Question: So far, my uploadify implementation is running relatively smoothly except for one nagging issue.
I have my uploadify browse prompt in a jquery-ui dialog modal window.
Files get uploaded fine but for each file item chosen, two identical queue items (same id) appear.
Only one of these queue items is actually updated with the progress bar although both seem to get the percentage updates.
When the file upload is complete only one of these queue items (the same one updated with the progress bar) is removed.

I tested it outside of the jquery-ui dialog modal window and the double queue item behavior vanished.
I'd love to keep the uploadify prompt and queue within a modal dialog window if possible though.
Any clues as to why using uploadify in a jquery-ui modal window causes this double queue item behavior?
'''
$("#Filedata").uploadify({
'scriptAccess': 'allways',
'uploader' :'<?php echo base_url();?>js/jquery.uploadify-v2.1.4/uploadify.allglyphs.swf',
'script': '<?php echo site_url();?>/upload/process_upload',
'cancelImg': '<?php echo base_url();?>js/jquery.uploadify-v2.1.4/cancel.png',
'folder' : '/',
'fileDataName' :'Filedata',
'buttonText' : 'Document...',
'width': '273',
'height': '51',
'wmode': 'transparent',
'auto' : true,
'multi' : false,
'fileExt' : '*.pdf;', 'fileDesc' :'Document',
'sizeLimit' : <PHONE>,
'simUploadLimit' : 1,
'queueSizeLimit' :'1',
'uploaderType' : 'flash',
'scriptData' : {'userdata':'<?php echo $userdata;?>','upload_token':'<?php echo $token['value'];?>'},
onProgress: function() {
//hide upload button
$("object#FiledataUploader").height(0);
},
//workaround for bug in jQuery UI dialog/upoadify (double progress bars )
onOpen : function(event,ID,fileObj) {
$('#FiledataQueue div.uploadifyQueueItem:first-child').hide();
},
onError: function(a, b, c, d) {
if (d.status == 404)
alert('Could not find upload script. Use a path relative to: ' + '<?= getcwd() ?>');
else if (d.type === "HTTP")
alert('error ' + d.type + ": " + d.info);
else if (d.type === "File Size")
alert(c.name + ' ' + d.type + ' Limit: ' + Math.round(d.sizeLimit / 1024) + 'KB');
else
alert('error ' + d.type + ": " + d.info);
},
onComplete : function (event, queueID, fileObj, response, data) {
var r = JSON.parse(response);
$('#token').val(r['token']);
$('#uploaded_filename').val(r['uploaded_filename']);
$('#filename_encryption').val(r['encryption']);
$('#FiledataQueue').html('Document <span class="bold" style="font-weight:bold;">'+ r['filename'] + '</span>');
},
onQueueFull: function(event, queueSizeLimit) {
// supress dialog that mentions the queue is full
return false;
}
});
'''
HTML:
'''
<form id="form-document" method="" action="">
<input type="file" name="Filedata" id="Filedata" size="20" />
<input type="hidden" name="response" id="response" value=""/>
<input type="hidden" name="upload_token" id="upload_token" value=""/>
<input type="hidden" name="uploaded_filename" id="uploaded_filename" value=""/>
<input type="hidden" name="filename_encryption" id="filename_encription" value=""/>
<input type="hidden" name="uploaded_extension" id="uploaded_extension" value=""/>
<input type="hidden" name="token" id="token" value="<?php echo $token['value'];?>"/>
</form>
'''
jQuery UI dialog:
'''
dialog_data.dialog({
autoOpen: false,
height: 700,
width: 800,
modal: true,
bigframe: true,
buttons: {
'Save': function() {
$.ajax({
type: "GET",
url: "<?php echo site_url();?>/upload/finish",
dataType: 'html',
data: $('#form-document').serialize(),
success: function(){
oCache.iCacheLower = -1;
oTable.fnDraw();
dialog_data.dialog('close');
}
});
},
'Close': function() {
$(this).dialog('close');
$('.loading').hide();
}
},
open: function(){
$('.loading').hide();
$("object#FiledataUploader").height(30);
},
close: function() {
$('#uploaded_filename').val('');
$('#filename_encription').val('');
$('#FiledataQueue').html('');
}
});
'''
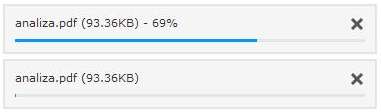
Answer: You may try to check what happens if you give another id and name to your file field. Filedata is the variable used in the uploading script whatever the ID/name you give to your field, and I wonder if there might not be a conflict.
So I'd say try changing the ID, and adding the id parameter to your uploadify settings (with the new ID as value), and let us know if that fixes the issue.